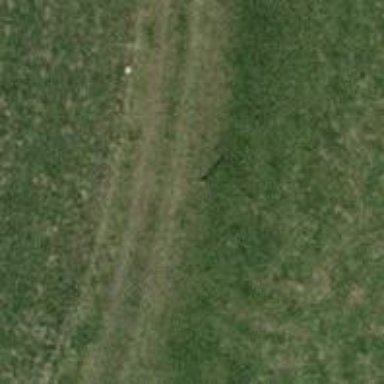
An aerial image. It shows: Grass track with grade 5 tracktype.